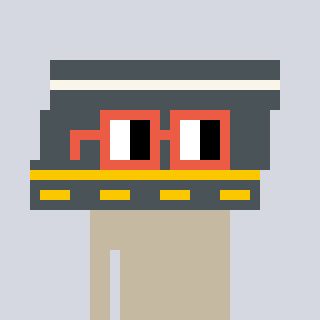
a pixel art character with square orange glasses, a road-shaped head and a bege-colored body on a cool background